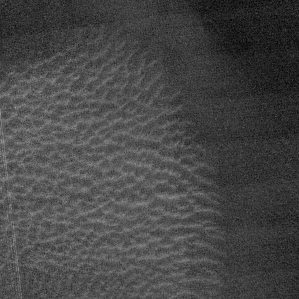
Label: frost